Question: I have an app and want to have a contact us for where the user inputs their name, address, phone number, and a comment section. Then they will click on compose mail button and it will load the text into the email automaticlly. have some of the code worked out but not sure how to get the text from the edit text into my email msg. anyone have any suggestions on how i can do this. I have attached the code from my xml file and my java file.
'''
import android.app.Activity;
import android.content.Intent;
import android.os.Bundle;
import android.view.View;
import android.widget.Button;
public class Contactform extends Activity{
@Override
protected void onCreate(Bundle savedInstanceState) {
// TODO Auto-generated method stub
super.onCreate(savedInstanceState);
setContentView(R.layout.contactform);
Button email = (Button) findViewById(R.id.button30);
email.setOnClickListener(new View.OnClickListener() {
@Override
public void onClick(View v){
//TODO Auto-generated method stub
Intent email = new Intent(android.content.Intent.ACTION_SEND);
/* Fill it with Data */
email.setType("plain/text");
email.putExtra(android.content.Intent.EXTRA_EMAIL, new String[]{"ladsoffice@lads-to-leaders.org"});
email.putExtra(android.content.Intent.EXTRA_SUBJECT, "Lads to Leaders/Leaderettes Questions and/or Comments");
email.putExtra(android.content.Intent.EXTRA_TEXT, "Sent from the Lads to Leaders/Leaderettes Android App");
/* Send it off to the Activity-Chooser */
startActivity(Intent.createChooser(email, "Send mail..."));
}
});
}
}
'''
and here is the xml file
'''
<?xml version="1.0" encoding="utf-8"?>
<RelativeLayout xmlns:android="http://schemas.android.com/apk/res/android"
android:id="@+id/relativeLayout1"
android:layout_width="fill_parent"
android:layout_height="fill_parent"
android:background="#bf311a" >
<TextView
android:id="@+id/textView1"
android:layout_width="wrap_content"
android:layout_height="wrap_content"
android:layout_alignParentLeft="true"
android:layout_alignParentTop="true"
android:layout_marginTop="18dp"
android:text="@string/name"
android:textAppearance="?android:attr/textAppearanceMedium"
android:textColor="#000000" />
<EditText
android:id="@+id/editText1"
android:layout_width="match_parent"
android:layout_height="wrap_content"
android:layout_alignBaseline="@+id/textView1"
android:layout_alignBottom="@+id/textView1"
android:layout_marginLeft="37dp"
android:layout_toRightOf="@+id/textView1"
android:inputType="textPersonName" />
<TextView
android:id="@+id/textView2"
android:layout_width="wrap_content"
android:layout_height="wrap_content"
android:layout_alignParentLeft="true"
android:layout_below="@+id/editText1"
android:layout_marginTop="35dp"
android:text="@string/addy"
android:textAppearance="?android:attr/textAppearanceMedium"
android:textColor="#000000" />
<EditText
android:id="@+id/editText2"
android:layout_width="match_parent"
android:layout_height="wrap_content"
android:layout_alignBaseline="@+id/textView2"
android:layout_alignBottom="@+id/textView2"
android:layout_alignLeft="@+id/editText1"
android:layout_alignParentRight="true"
android:inputType="textPostalAddress" />
<TextView
android:id="@+id/textView3"
android:layout_width="wrap_content"
android:layout_height="wrap_content"
android:layout_alignParentLeft="true"
android:layout_below="@+id/editText2"
android:layout_marginTop="30dp"
android:textColor="#000000"
android:text="@string/cell"
android:textAppearance="?android:attr/textAppearanceMedium" />
<EditText
android:id="@+id/editText3"
android:layout_width="match_parent"
android:layout_height="wrap_content"
android:layout_alignBaseline="@+id/textView3"
android:layout_alignBottom="@+id/textView3"
android:layout_alignLeft="@+id/editText2"
android:inputType="phone" >
<requestFocus />
</EditText>
<TextView
android:id="@+id/textView4"
android:layout_width="wrap_content"
android:layout_height="wrap_content"
android:layout_below="@+id/editText3"
android:layout_centerHorizontal="true"
android:layout_marginTop="40dp"
android:textColor="#000000"
android:text="@string/questions"
android:textAppearance="?android:attr/textAppearanceMedium" />
<EditText
android:id="@+id/editText4"
android:layout_width="match_parent"
android:layout_height="wrap_content"
android:layout_below="@+id/textView4"
android:layout_marginTop="25dp"
android:inputType="textMultiLine" />
<Button
android:id="@+id/button30"
android:layout_width="wrap_content"
android:layout_height="wrap_content"
android:layout_below="@+id/editText4"
android:layout_centerHorizontal="true"
android:layout_marginTop="47dp"
android:background="@drawable/composemail" />
</RelativeLayout>
'''
and here is a ss of what my form looks like if that helps

Thank you for any help you can give. Still learning a bit on how to do some of this stuff so i apologize if this has been asked before but been searching for two days and can't seem to find what i need to do this.
Ok for those who want to know here is the corrected code. The only code i needed to modify was the code for the Java file so thats the only code i will post.
'''
import android.app.Activity;
import android.content.Intent;
import android.os.Bundle;
import android.view.View;
import android.widget.Button;
import android.widget.EditText;
public class Contactform extends Activity{
@Override
protected void onCreate(Bundle savedInstanceState) {
// TODO Auto-generated method stub
super.onCreate(savedInstanceState);
setContentView(R.layout.contactform);
final EditText name = (EditText) findViewById(R.id.editText1);
final EditText addy = (EditText) findViewById(R.id.editText2);
final EditText cell = (EditText) findViewById(R.id.editText3);
final EditText questions = (EditText) findViewById(R.id.editText4);
Button email = (Button) findViewById(R.id.button30);
email.setOnClickListener(new View.OnClickListener() {
@Override
public void onClick(View v){
//TODO Auto-generated method stub
Intent email = new Intent(android.content.Intent.ACTION_SEND);
/* Fill it with Data */
email.setType("plain/text");
email.putExtra(android.content.Intent.EXTRA_EMAIL, new String[]{"ladsoffice@lads-to-leaders.org"});
email.putExtra(android.content.Intent.EXTRA_SUBJECT, "Lads to Leaders/Leaderettes Questions and/or Comments");
email.putExtra(android.content.Intent.EXTRA_TEXT,
"name:"+name.getText().toString()+'
'+"address:"+addy.getText().toString()+'
'+"phone:"+cell.getText().toString()+'
'+'
'+questions.getText().toString()+'
'+'
'+"Sent from the Lads to Leaders/Leaderettes Android App.");
/* Send it off to the Activity-Chooser */
startActivity(Intent.createChooser(email, "Send mail..."));
}
});
}
}
'''
Ok so just a quick explaintion. you have to declare your edit text in the code after your oncreate method. It must say final in front of it as well. Then you input your strings into the intent for EXTRA TEXT. also i added the '
' in single quotes. this action will act as an enter button giving each item its own line so for example i only wanted name on one line so i did name+mystring+'
'. this will make your name and string appear on one line and then go down one line for the next line. Hope this makes since and it helps someone else out.
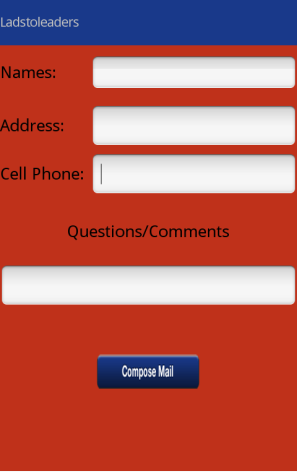
Answer: You can put all data inside 'email.putExtra(android.content.Intent.EXTRA_TEXT, "Sent from the Lads to Leaders/Leaderettes Android App");'
First Get all EditText by ID here in oncreate Like
'''
EditText name = (EditText) findViewById(R.id.editext1);
EditText address = (EditText) findViewById(R.id.editext2);
EditText phone = (EditText) findViewById(R.id.editext3);
'''
Then put all data
'''
email.putExtra(android.content.Intent.EXTRA_TEXT,
"name:"+name.getText().toString()+"address:"+address.getText().toString()+"phone:
"+phone.getText().toString());
'''
Enjoy :)